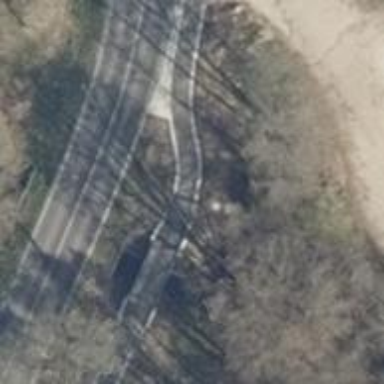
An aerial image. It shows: Asphalt path.